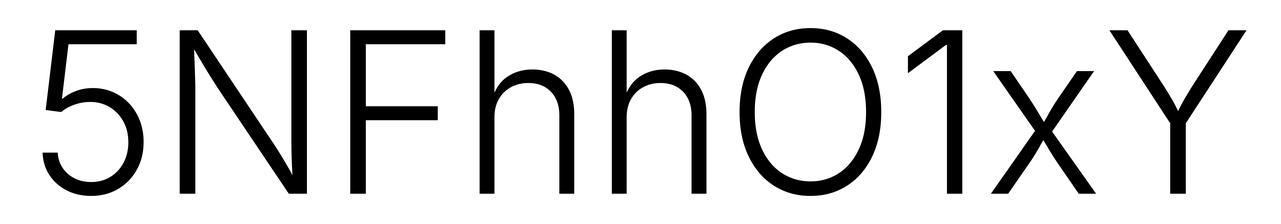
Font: Inter_Light